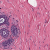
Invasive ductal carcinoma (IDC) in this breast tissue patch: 0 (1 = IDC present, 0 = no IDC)